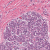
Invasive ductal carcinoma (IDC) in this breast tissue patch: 0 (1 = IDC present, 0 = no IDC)